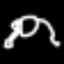
Label: frog